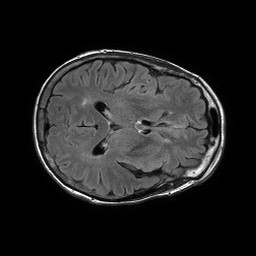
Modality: FLAIR
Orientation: axial
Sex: female
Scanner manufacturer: philips
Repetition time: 11 s
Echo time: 0.125 s